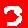
Digit: 3